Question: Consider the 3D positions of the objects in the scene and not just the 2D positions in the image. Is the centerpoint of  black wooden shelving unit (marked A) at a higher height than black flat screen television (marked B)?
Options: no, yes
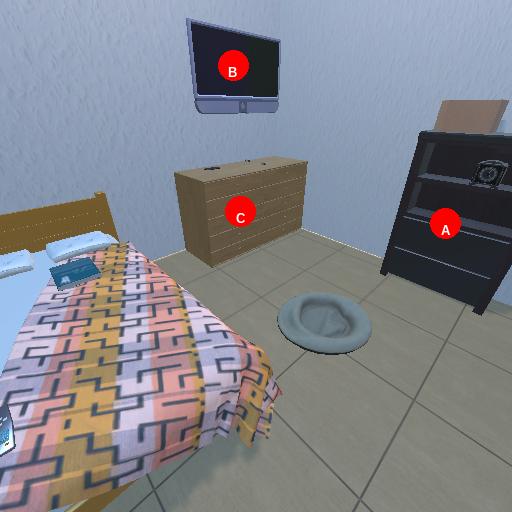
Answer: no